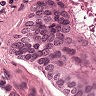
Metastatic tissue present: yes